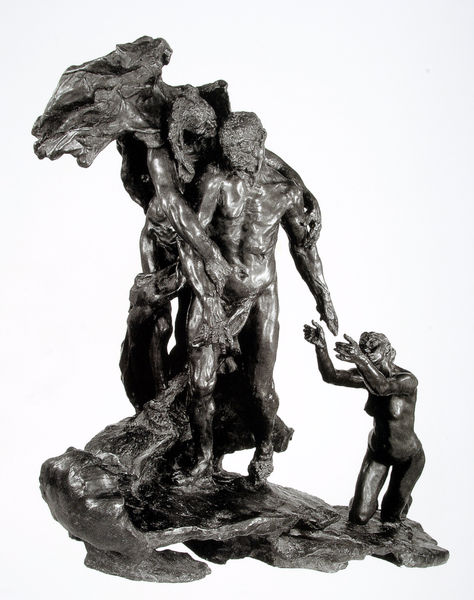
Titel: Das reife Alter (Das Schicksal; Der Weg des Lebens)
Künstler: Camille Claudel
Standort: Paris
Institution: Musée d'Orsay
Schlagwörter: adler, baum, dunkel, mann, nackt, vogel, wasser, weiß, menschen, mädchen, frau, grau, schwarz, gras, tier, alt, mensch, sockel, stein, tod, tot, tragen, hände, figur, kind, mutter, esel, fliegen, pferd, engel, skulptur, statue, umarmung, figuren, metall, bronze, plastik, plinthe, rodin, foto, fotografie, alter, knien, beten, statuette, sterben, schiefer, zeus, mythos, wesen, flehen, guss, strecken, bozetto, bitten, fotografoe, ganymed, orpheus, kniened